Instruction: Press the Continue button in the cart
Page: cart
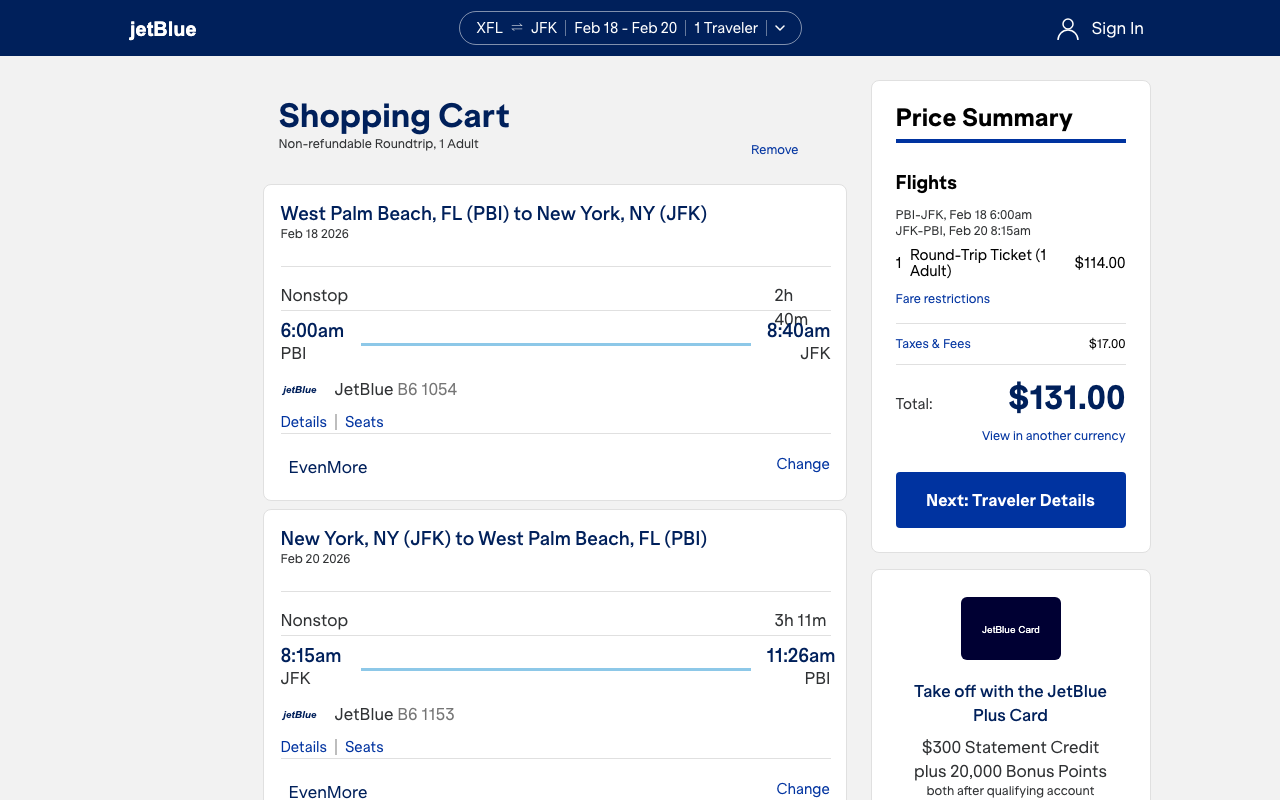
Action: click